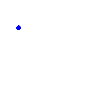
Particle: pion